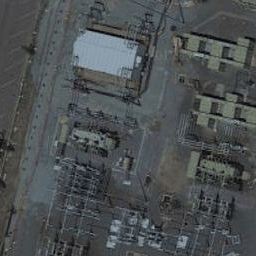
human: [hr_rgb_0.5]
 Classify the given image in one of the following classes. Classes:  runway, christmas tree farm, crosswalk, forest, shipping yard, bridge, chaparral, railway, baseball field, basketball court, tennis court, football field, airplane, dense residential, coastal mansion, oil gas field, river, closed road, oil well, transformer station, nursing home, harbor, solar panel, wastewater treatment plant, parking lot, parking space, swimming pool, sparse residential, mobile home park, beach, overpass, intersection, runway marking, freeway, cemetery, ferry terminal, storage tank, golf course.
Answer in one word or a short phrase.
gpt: transformer station